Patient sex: M
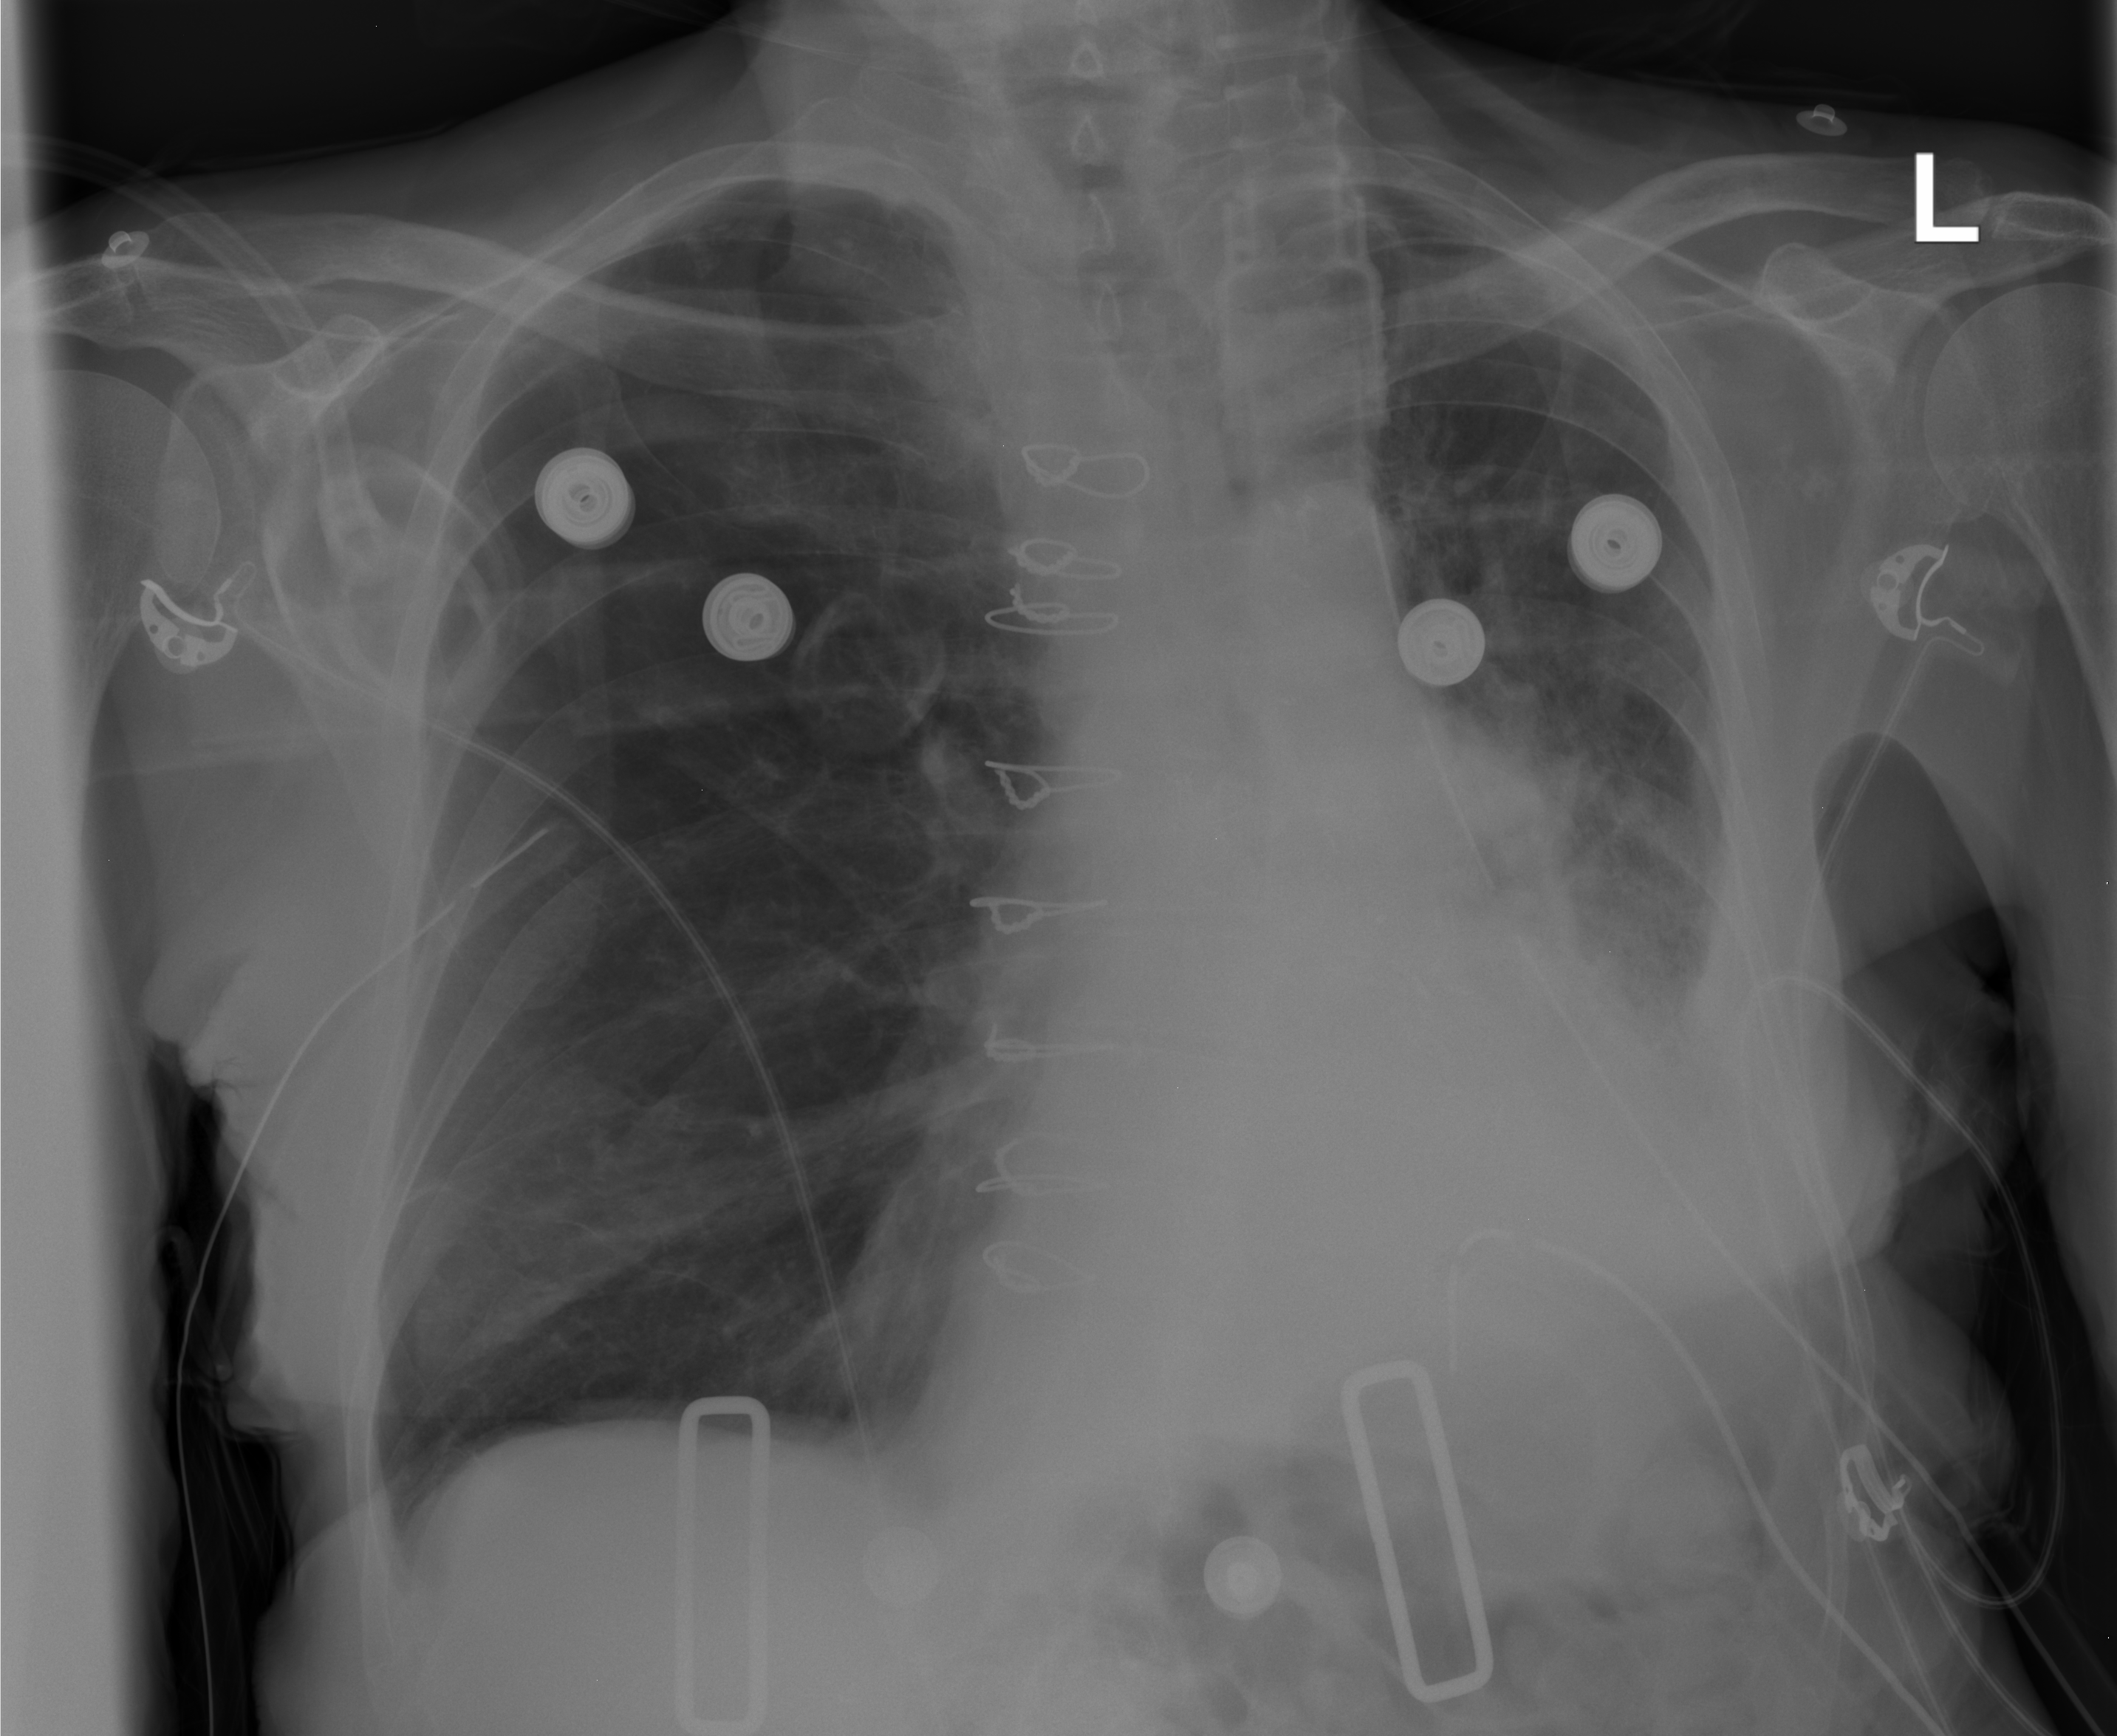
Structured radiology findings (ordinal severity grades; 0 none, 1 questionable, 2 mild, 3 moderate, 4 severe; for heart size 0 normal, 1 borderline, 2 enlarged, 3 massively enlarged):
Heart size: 0
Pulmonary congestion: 0
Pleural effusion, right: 0
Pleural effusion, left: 3
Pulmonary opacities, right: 0
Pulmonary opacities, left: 1
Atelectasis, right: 0
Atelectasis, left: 2